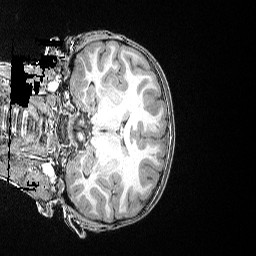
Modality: T1w
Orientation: coronal
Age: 82
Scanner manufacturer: siemens
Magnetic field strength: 3 T
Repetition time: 2.5 s
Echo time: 0.00347 s